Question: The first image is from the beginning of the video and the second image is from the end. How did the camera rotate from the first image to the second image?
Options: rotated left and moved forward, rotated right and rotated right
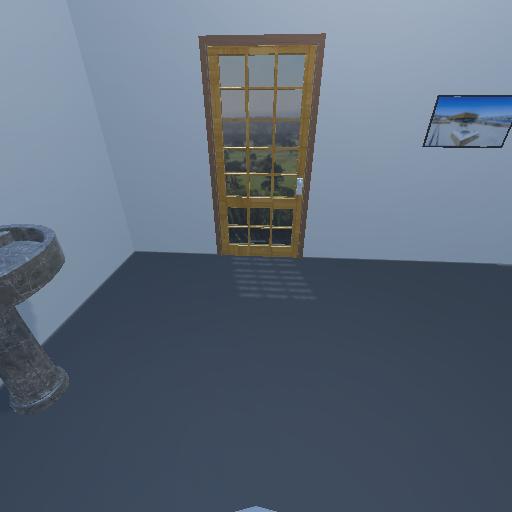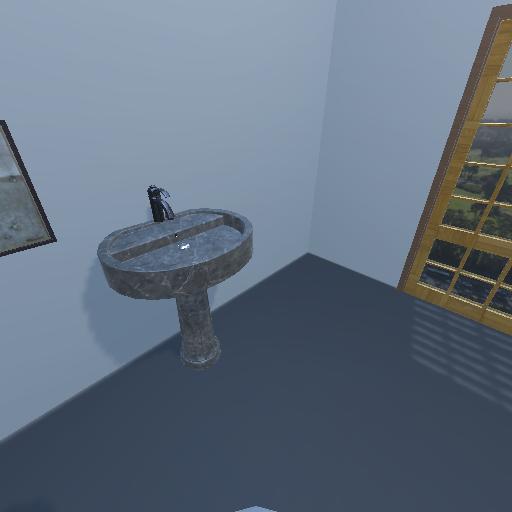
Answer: rotated left and moved forward